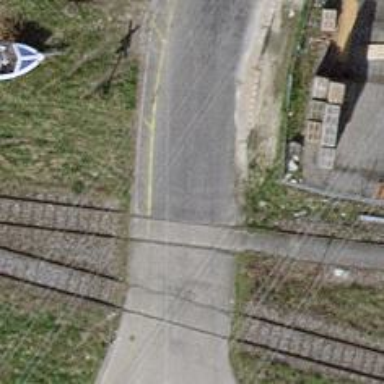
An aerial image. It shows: Railway level crossing.